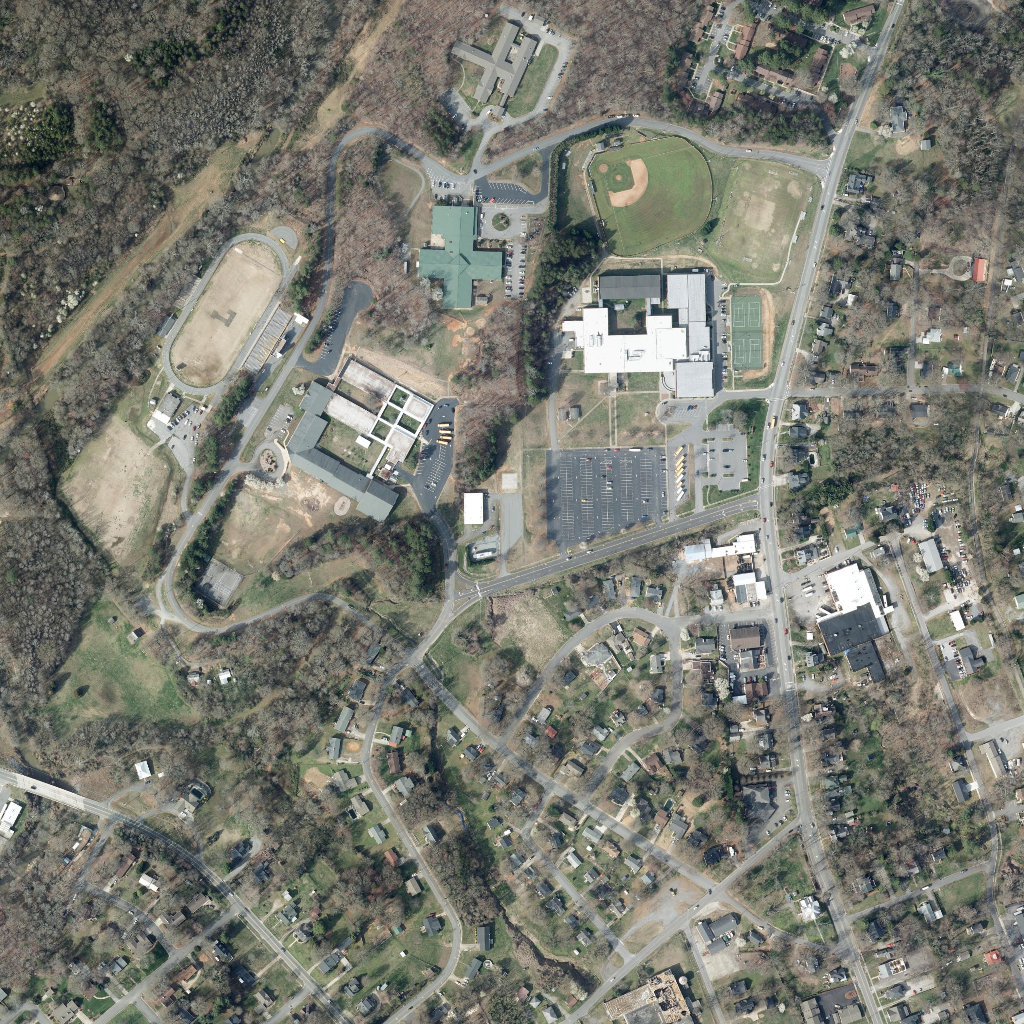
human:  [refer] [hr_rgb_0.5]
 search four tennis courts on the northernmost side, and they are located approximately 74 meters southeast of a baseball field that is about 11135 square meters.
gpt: <box>[[71, 29, 74, 36, 0]]</box>